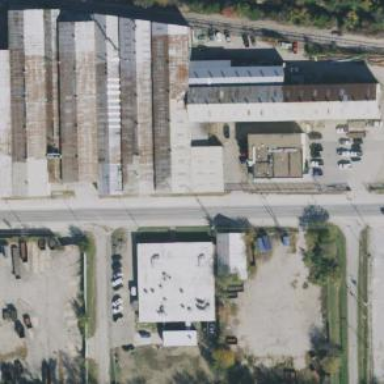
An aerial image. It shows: Warehouse building.